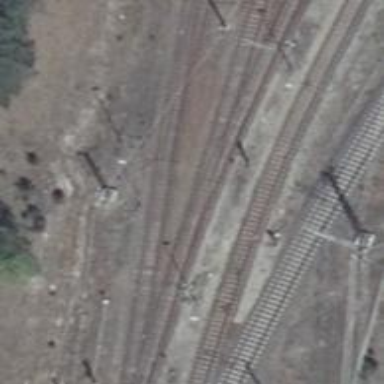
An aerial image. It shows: Railway switch.